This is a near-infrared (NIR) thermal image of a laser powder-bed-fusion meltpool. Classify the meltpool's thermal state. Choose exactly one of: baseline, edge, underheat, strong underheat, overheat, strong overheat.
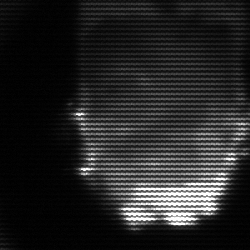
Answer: baseline